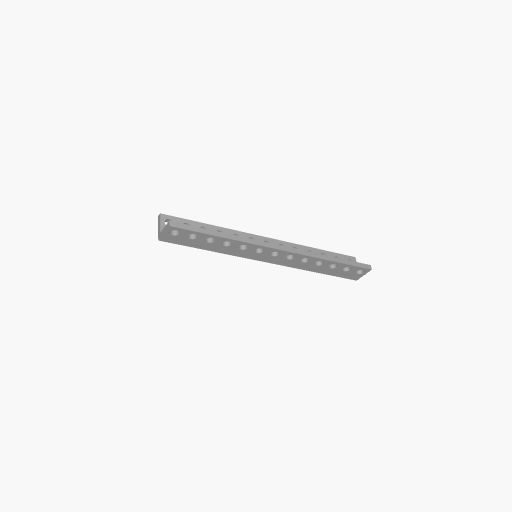
Part: LBeam13H